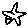
Label: star